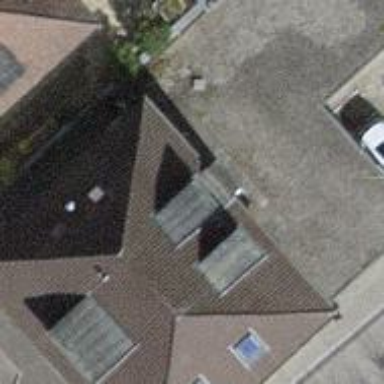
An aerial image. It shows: Building with hipped roof.